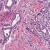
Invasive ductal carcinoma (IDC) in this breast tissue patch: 1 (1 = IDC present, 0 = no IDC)